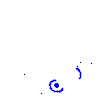
Particle: electron